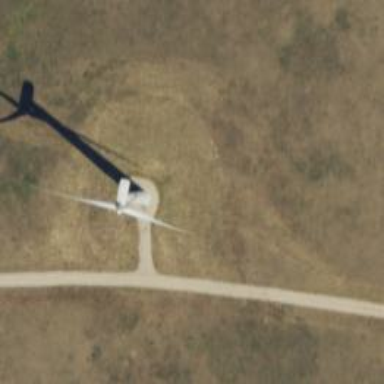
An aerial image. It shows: Wind generator in the form of horizontal axis wind turbine.